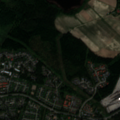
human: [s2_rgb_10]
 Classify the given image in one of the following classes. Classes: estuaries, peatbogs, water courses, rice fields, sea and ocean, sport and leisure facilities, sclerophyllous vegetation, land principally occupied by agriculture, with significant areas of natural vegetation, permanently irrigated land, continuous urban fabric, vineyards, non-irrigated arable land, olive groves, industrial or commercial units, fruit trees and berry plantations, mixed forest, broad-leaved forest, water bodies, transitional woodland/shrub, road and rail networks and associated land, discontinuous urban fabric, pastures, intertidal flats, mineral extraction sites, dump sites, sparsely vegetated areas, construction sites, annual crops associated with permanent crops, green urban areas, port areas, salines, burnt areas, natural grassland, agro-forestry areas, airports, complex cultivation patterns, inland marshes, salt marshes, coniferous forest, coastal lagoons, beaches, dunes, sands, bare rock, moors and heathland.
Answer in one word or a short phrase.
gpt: discontinuous urban fabric, industrial or commercial units, non-irrigated arable land, broad-leaved forest, mixed forest, water bodies